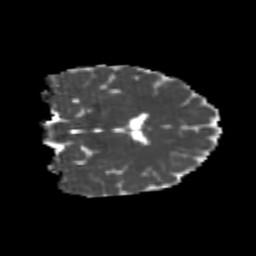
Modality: MD
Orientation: coronal
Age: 21
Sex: female
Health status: healthy
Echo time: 0.074 s